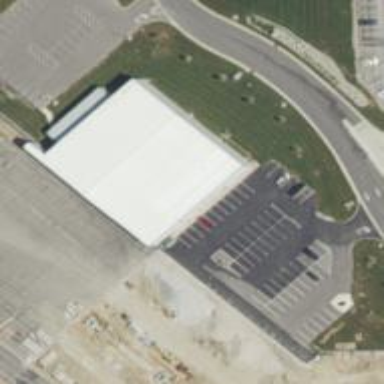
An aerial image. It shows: Hangar.